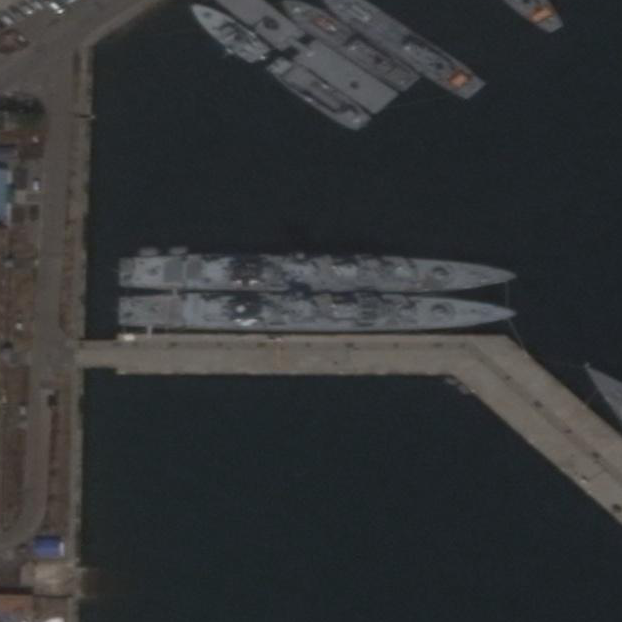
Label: cruiser